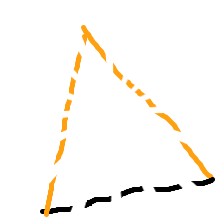
Shape: triangle